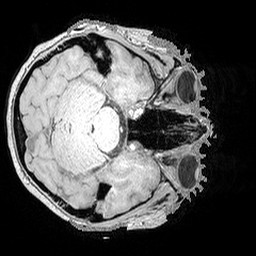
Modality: MP2RAGE
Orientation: axial
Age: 29
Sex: female
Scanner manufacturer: siemens
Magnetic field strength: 3 T
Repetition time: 5 s
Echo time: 0.00298 s